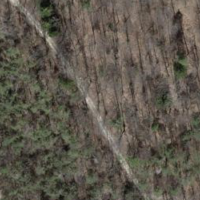
EUNIS habitat code: 41
Species observed at this site:
Lathyrus vernus